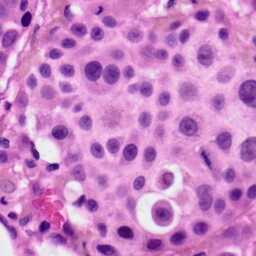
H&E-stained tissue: Skin